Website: lowes
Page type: order-returns
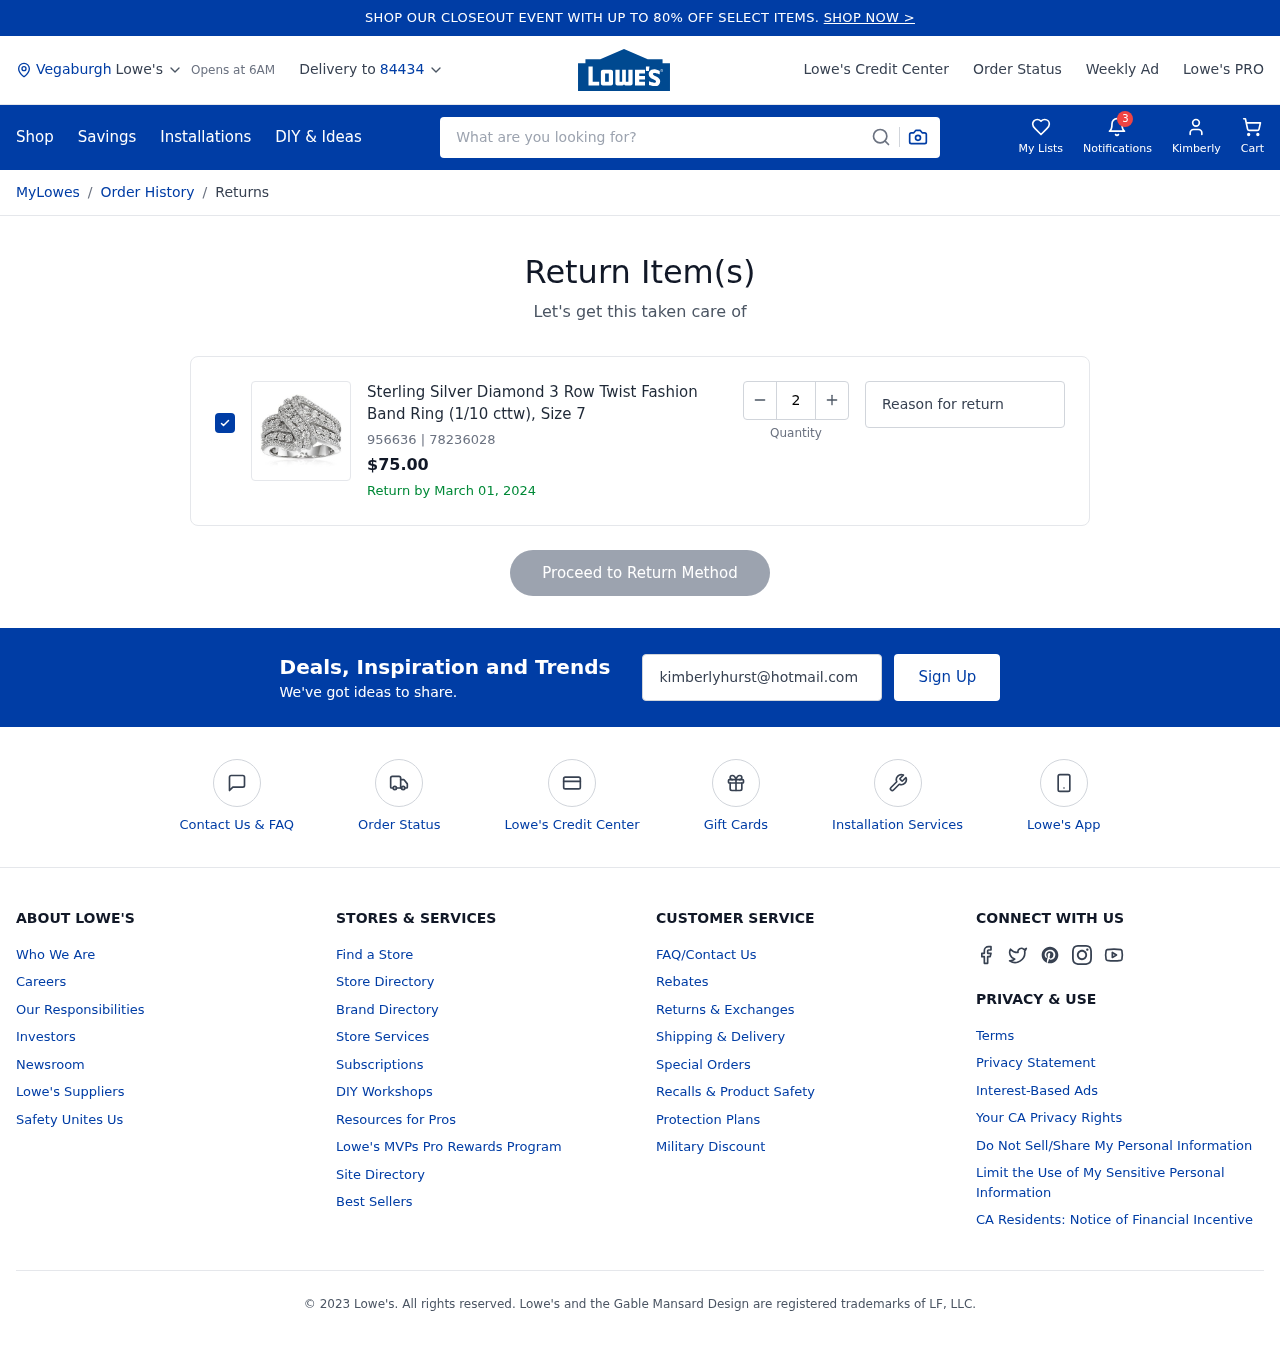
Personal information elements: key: PII_CITY
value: Vegaburgh
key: PII_FIRSTNAME
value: Kimberly
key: PII_POSTCODE
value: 84434
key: PII_EMAIL
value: kimberlyhurst@hotmail.com
Product elements: key: PRODUCT1_NAME
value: Sterling Silver Diamond 3 Row Twist Fashion Band Ring (1/10 cttw), Size 7
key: PRODUCT1_PRICE
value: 75
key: PRODUCT1_ITEM_NUMBER
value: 956636
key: PRODUCT1_MODEL_NUMBER
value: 78236028
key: PRODUCT1_QUANTITY
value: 2
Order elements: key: ORDER_RETURN_BY_DATE
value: March 01, 2024